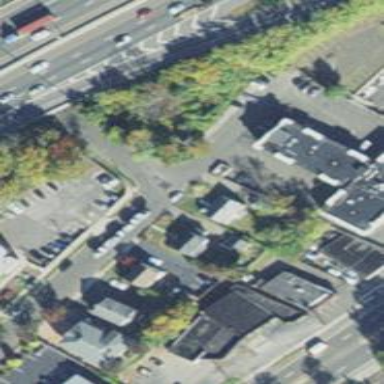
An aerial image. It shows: Parking area with surface.